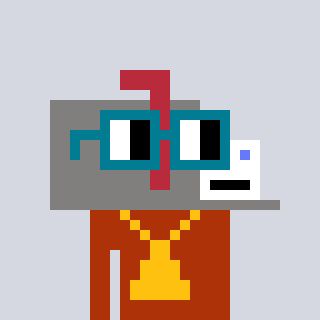
a pixel art character with square dark green glasses, a mailbox-shaped head and a hotbrown-colored body on a cool background